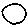
Label: circle